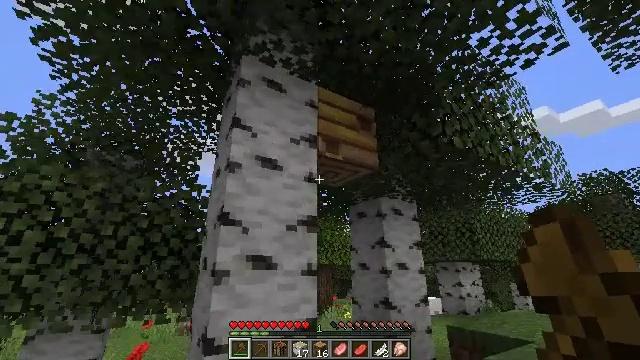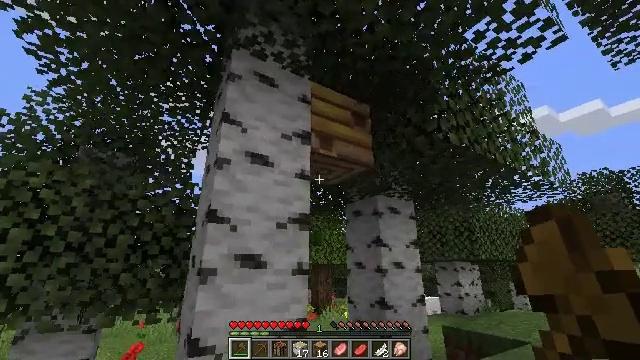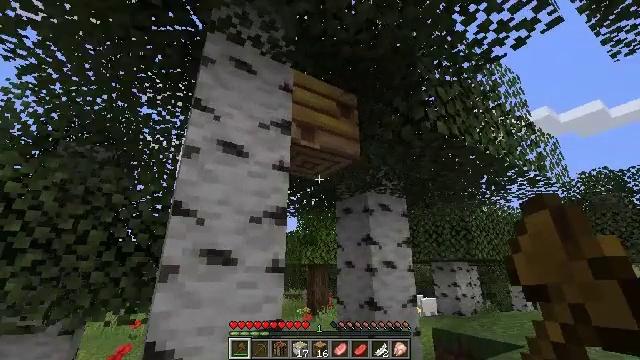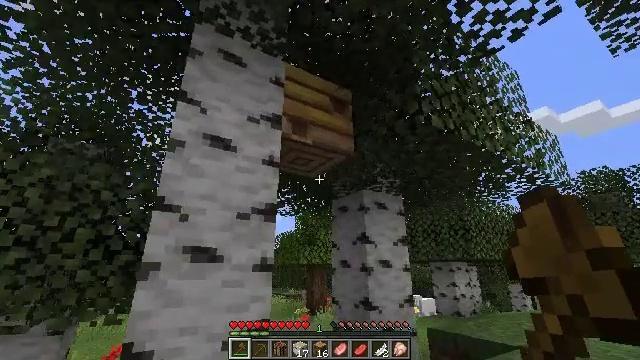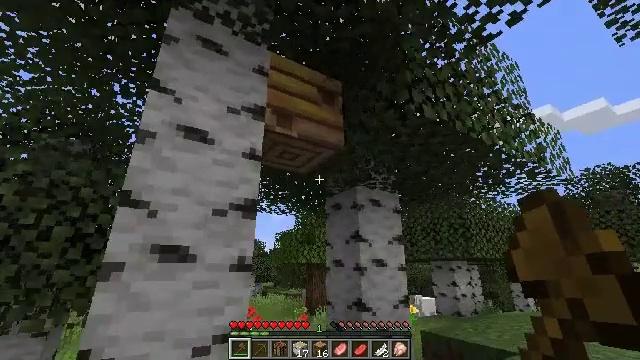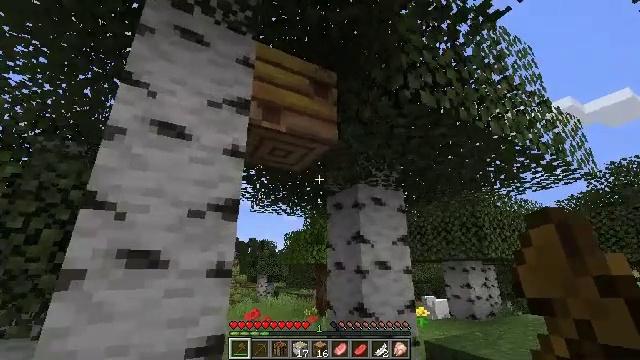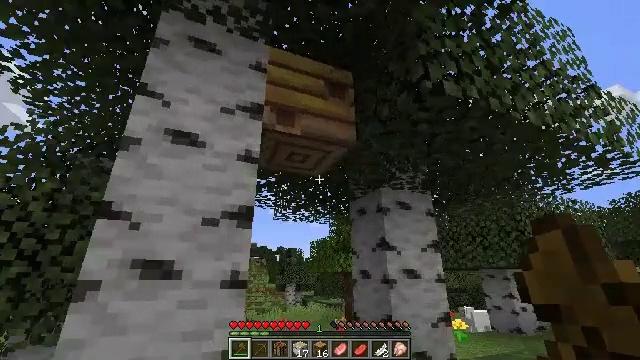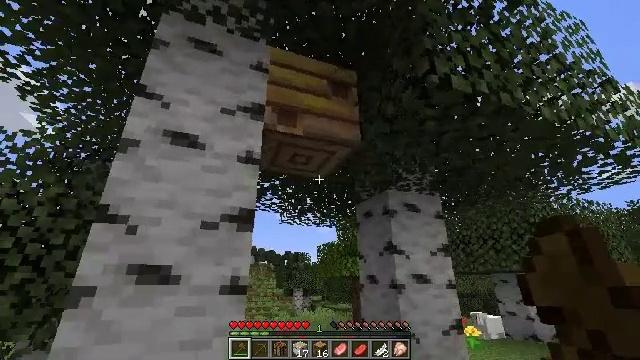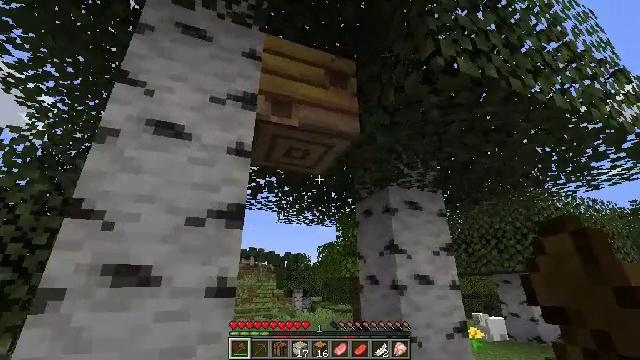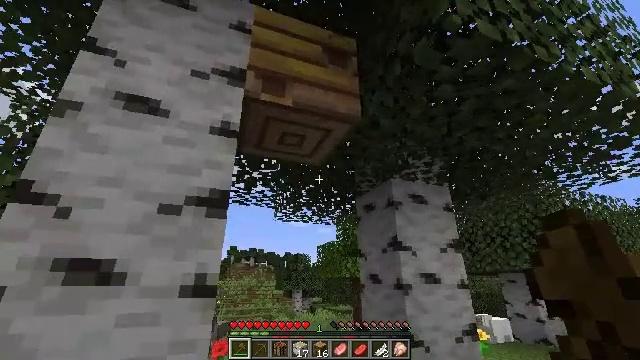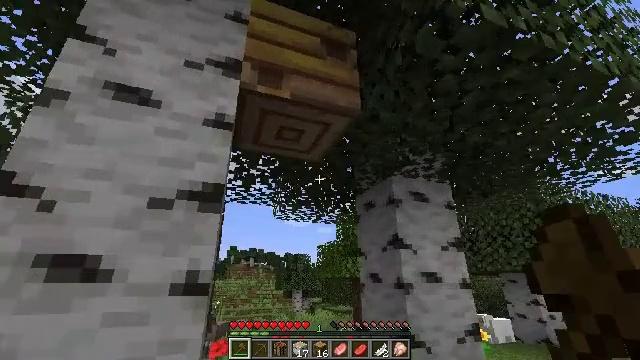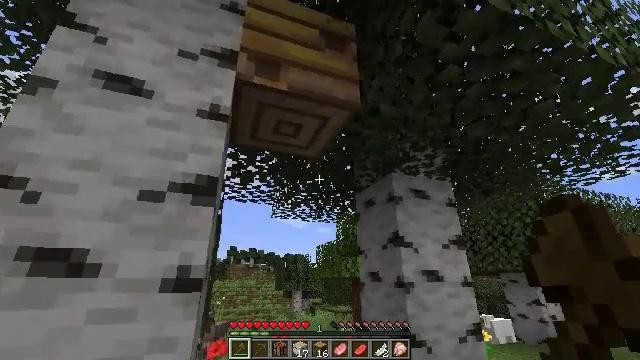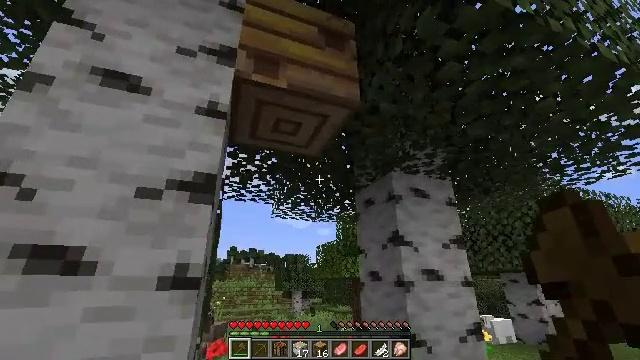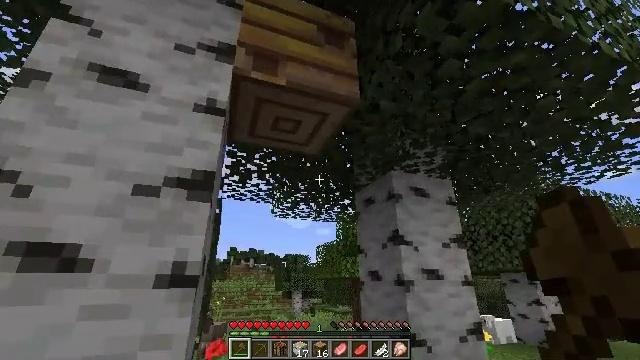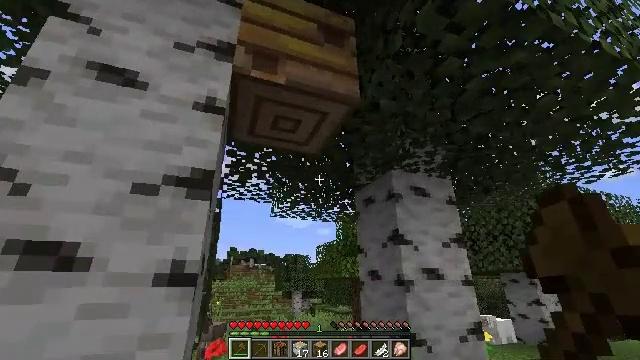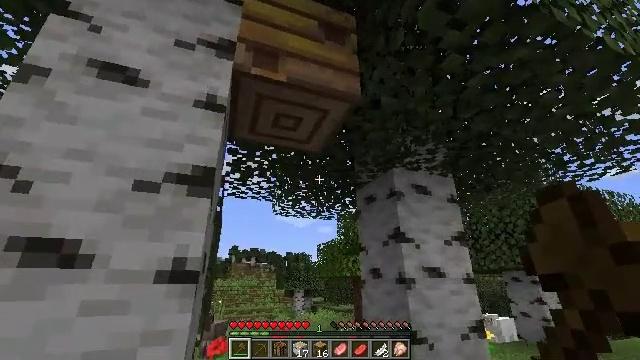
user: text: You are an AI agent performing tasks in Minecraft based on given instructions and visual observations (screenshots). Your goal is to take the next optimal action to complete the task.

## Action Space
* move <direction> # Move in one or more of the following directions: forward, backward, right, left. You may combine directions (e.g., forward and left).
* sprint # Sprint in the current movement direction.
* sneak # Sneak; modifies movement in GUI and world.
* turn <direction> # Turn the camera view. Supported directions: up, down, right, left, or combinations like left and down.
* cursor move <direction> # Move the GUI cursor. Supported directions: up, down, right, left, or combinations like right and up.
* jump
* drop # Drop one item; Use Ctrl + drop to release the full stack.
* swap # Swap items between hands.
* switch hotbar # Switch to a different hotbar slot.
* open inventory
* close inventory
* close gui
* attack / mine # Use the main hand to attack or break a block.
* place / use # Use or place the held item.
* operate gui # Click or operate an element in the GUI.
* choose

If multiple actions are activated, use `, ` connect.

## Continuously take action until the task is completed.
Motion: motion action
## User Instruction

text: Destroy the bee nest.
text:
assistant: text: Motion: move forward and move right
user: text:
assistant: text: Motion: move forward and move right
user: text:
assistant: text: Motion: move forward and move right
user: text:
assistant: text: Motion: move forward and move right
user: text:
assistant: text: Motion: move forward and move right, turn left
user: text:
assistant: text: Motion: move forward, turn left and up
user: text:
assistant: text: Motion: move forward, turn left
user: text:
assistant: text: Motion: move forward
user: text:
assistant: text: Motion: no_op
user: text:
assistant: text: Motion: no_op
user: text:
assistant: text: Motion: no_op
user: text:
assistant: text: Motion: no_op
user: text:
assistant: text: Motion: no_op
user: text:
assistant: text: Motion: no_op
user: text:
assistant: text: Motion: no_op
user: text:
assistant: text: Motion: turn left
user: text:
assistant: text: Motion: move right, turn left and up
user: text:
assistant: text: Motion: move right, turn left and up
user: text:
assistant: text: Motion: move right, turn left and up
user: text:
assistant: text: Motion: turn up
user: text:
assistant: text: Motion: turn up
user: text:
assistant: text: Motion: no_op
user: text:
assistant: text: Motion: attack / mine
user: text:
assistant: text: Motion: attack / mine
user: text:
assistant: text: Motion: attack / mine
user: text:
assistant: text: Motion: attack / mine
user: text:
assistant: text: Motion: turn left, attack / mine
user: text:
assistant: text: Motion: attack / mine
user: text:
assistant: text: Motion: attack / mine
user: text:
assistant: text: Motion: attack / mine